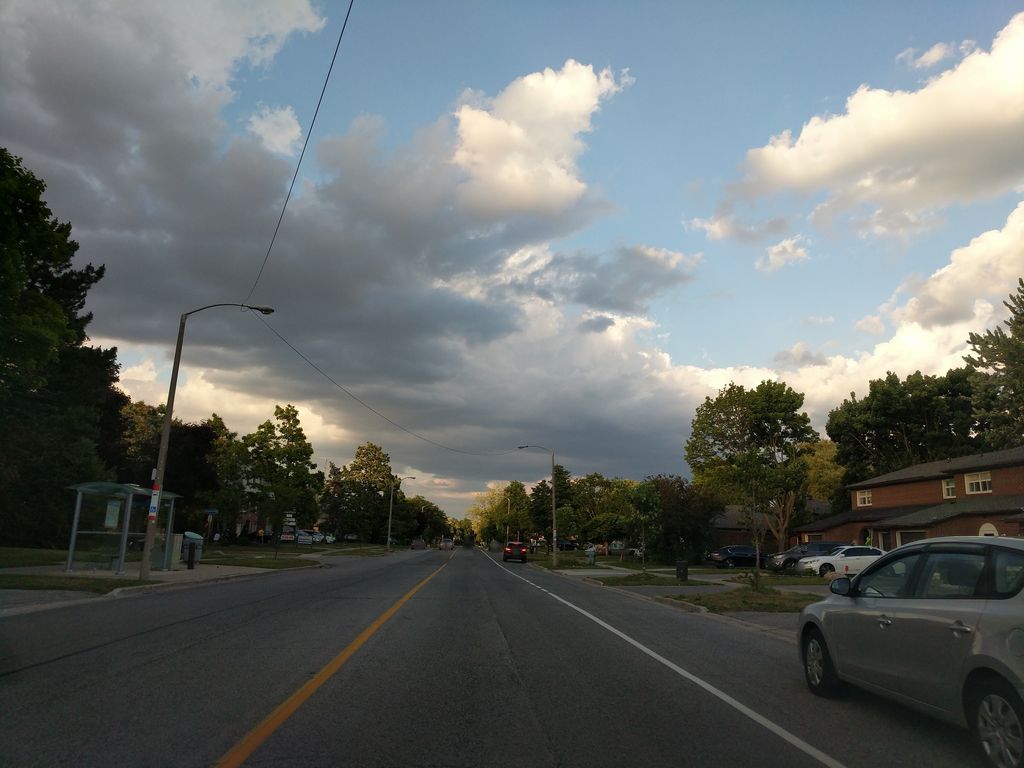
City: toronto